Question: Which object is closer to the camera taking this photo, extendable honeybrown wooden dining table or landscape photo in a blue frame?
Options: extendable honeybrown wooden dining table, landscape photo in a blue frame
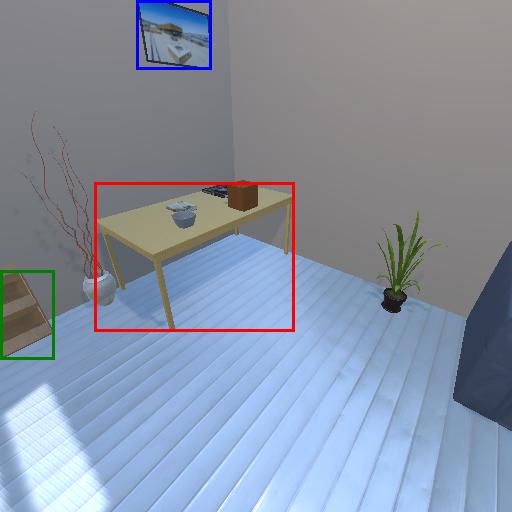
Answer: extendable honeybrown wooden dining table